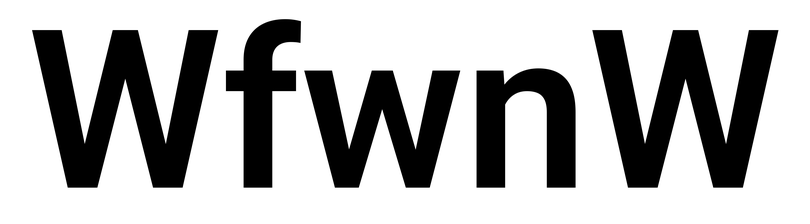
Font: Roboto_SemiBold